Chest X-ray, AP view. Patient: 52 years old, sex F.
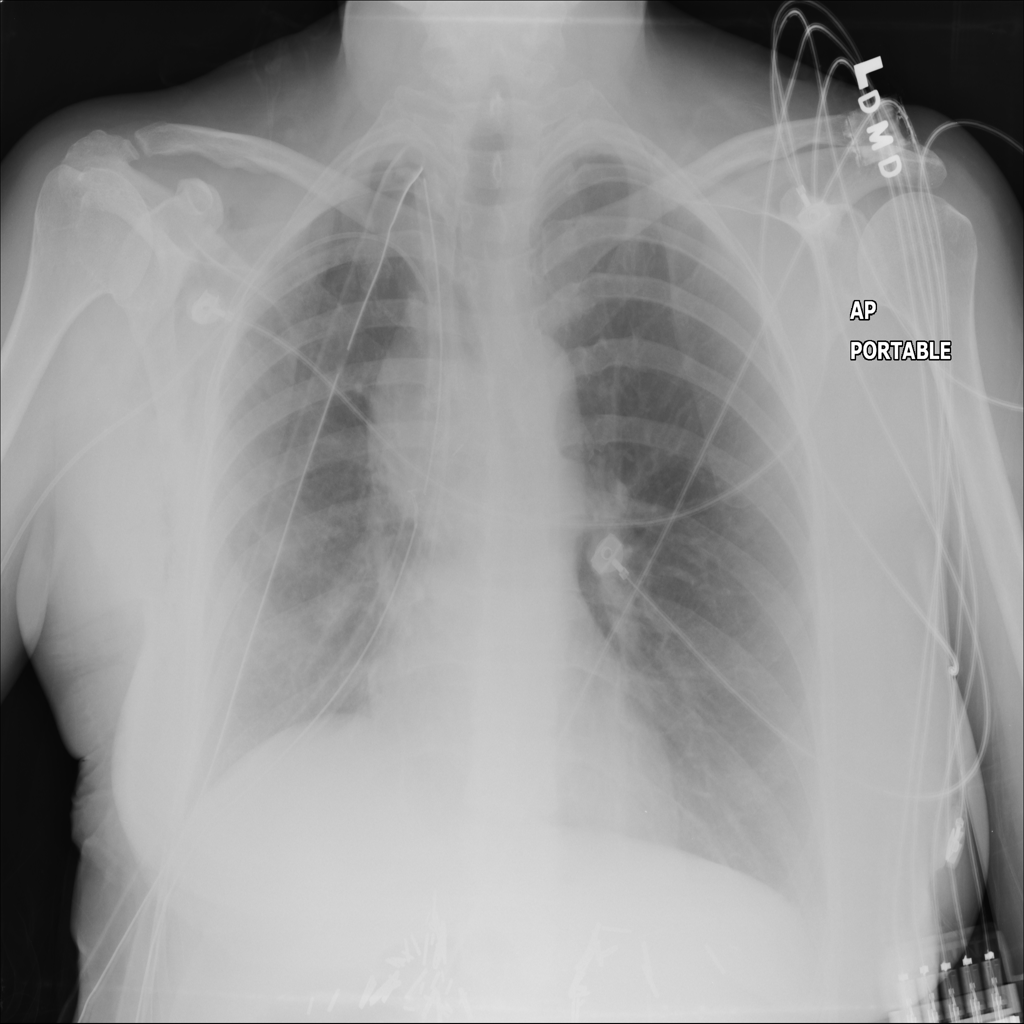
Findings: No Finding